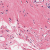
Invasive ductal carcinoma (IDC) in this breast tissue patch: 0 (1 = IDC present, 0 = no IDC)